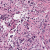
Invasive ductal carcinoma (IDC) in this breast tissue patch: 1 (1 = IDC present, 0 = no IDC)